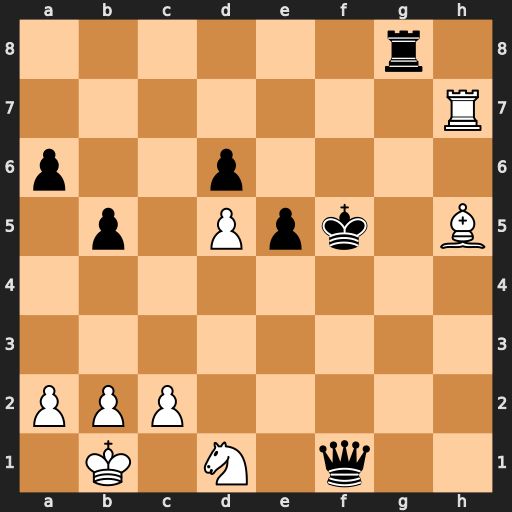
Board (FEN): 6r1/7R/p2p4/1p1Ppk1B/8/8/PPP5/1K1N1q2
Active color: w
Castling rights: -
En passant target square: -
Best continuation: Rf7+ Kg5 Rxf1